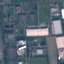
Land use / land cover: Industrial